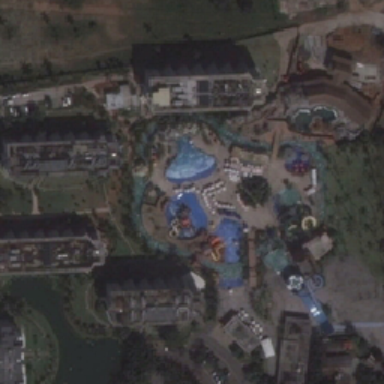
There are many buildings near the water park .